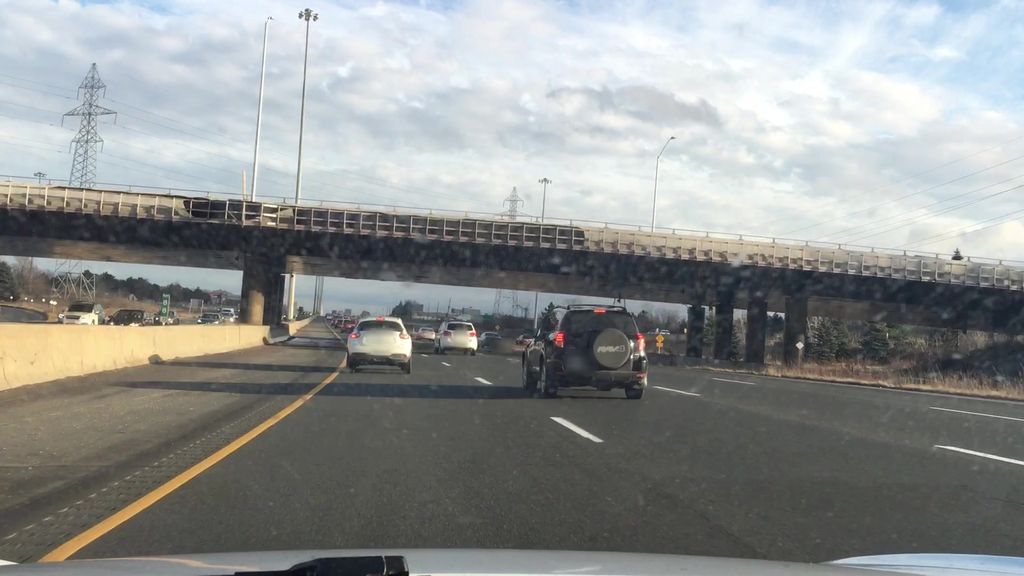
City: hamilton